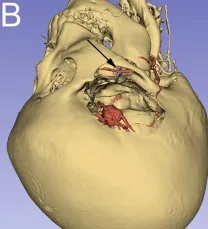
Preoperative examination and surgical design. Preoperative 3D display of bone window, aneurysm, and ,internal maxillary artery, the black arrow is the internal maxillary artery.
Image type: radiology (ct)